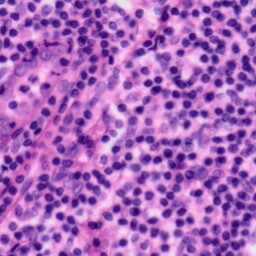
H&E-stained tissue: Tonsil